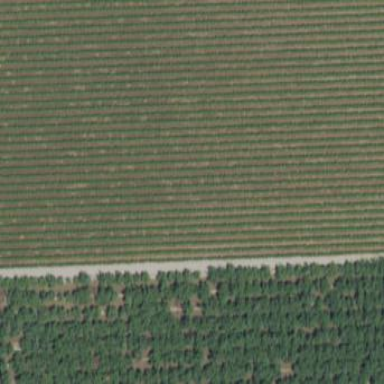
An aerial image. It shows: Vineyard growing grapes.